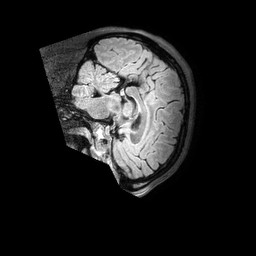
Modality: FLAIR
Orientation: sagittal
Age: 41
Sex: female
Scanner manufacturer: philips
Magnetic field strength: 3 T
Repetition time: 4.8 s
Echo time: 0.2796 s